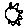
Label: sun